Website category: phone
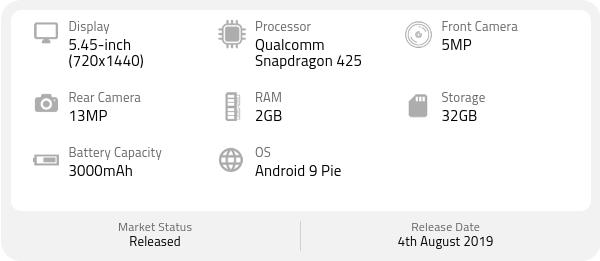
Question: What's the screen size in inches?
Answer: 5.45-inch

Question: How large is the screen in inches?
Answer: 5.45-inch

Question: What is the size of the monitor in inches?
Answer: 5.45-inch

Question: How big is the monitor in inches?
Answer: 5.45-inch

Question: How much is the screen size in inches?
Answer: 5.45-inch

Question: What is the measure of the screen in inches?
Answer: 5.45-inch

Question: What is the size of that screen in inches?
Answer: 5.45-inch

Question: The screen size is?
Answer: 5.45-inch

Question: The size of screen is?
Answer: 5.45-inch

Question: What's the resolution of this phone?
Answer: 720x1440

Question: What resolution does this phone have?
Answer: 720x1440

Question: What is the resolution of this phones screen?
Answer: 720x1440

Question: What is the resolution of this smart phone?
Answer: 720x1440

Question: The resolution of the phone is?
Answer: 720x1440

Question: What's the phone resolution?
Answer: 720x1440

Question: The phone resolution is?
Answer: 720x1440

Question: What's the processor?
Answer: Qualcomm Snapdragon 425

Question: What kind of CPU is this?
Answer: Qualcomm Snapdragon 425

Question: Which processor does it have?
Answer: Qualcomm Snapdragon 425

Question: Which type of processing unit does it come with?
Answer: Qualcomm Snapdragon 425

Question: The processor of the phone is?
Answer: Qualcomm Snapdragon 425

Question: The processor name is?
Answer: Qualcomm Snapdragon 425

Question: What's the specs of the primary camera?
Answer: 13MP

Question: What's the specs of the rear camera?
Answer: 13MP

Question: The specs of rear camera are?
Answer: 13MP

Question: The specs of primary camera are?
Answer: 13MP

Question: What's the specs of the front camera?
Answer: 5MP

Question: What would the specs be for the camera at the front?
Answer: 5MP

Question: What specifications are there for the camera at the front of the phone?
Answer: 5MP

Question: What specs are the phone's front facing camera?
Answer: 5MP

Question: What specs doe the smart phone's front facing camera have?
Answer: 5MP

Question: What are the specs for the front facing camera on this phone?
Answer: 5MP

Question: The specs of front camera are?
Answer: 5MP

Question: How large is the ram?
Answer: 2GB

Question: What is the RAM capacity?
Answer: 2GB

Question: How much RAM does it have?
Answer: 2GB

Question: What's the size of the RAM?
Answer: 2GB

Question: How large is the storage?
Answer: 32GB

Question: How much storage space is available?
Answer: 32GB

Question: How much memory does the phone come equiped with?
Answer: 32GB

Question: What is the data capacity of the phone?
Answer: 32GB

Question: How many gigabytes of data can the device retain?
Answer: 32GB

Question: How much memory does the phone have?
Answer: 32GB

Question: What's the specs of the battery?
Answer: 3000mAh

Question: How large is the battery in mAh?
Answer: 3000mAh

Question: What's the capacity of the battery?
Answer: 3000mAh

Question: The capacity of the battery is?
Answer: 3000mAh

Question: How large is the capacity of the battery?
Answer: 3000mAh

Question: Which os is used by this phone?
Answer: Android 9 Pie

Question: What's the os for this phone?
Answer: Android 9 Pie

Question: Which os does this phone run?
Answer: Android 9 Pie

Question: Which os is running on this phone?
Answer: Android 9 Pie

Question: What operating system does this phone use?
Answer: Android 9 Pie

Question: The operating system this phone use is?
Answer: Android 9 Pie

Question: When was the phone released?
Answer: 4th August 2019

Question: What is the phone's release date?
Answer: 4th August 2019

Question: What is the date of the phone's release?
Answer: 4th August 2019

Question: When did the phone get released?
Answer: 4th August 2019

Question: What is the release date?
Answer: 4th August 2019

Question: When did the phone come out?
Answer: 4th August 2019

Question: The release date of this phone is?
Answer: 4th August 2019